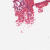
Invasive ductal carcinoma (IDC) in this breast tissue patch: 0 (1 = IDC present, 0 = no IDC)